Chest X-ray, AP view. Patient: 22 years old, sex M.
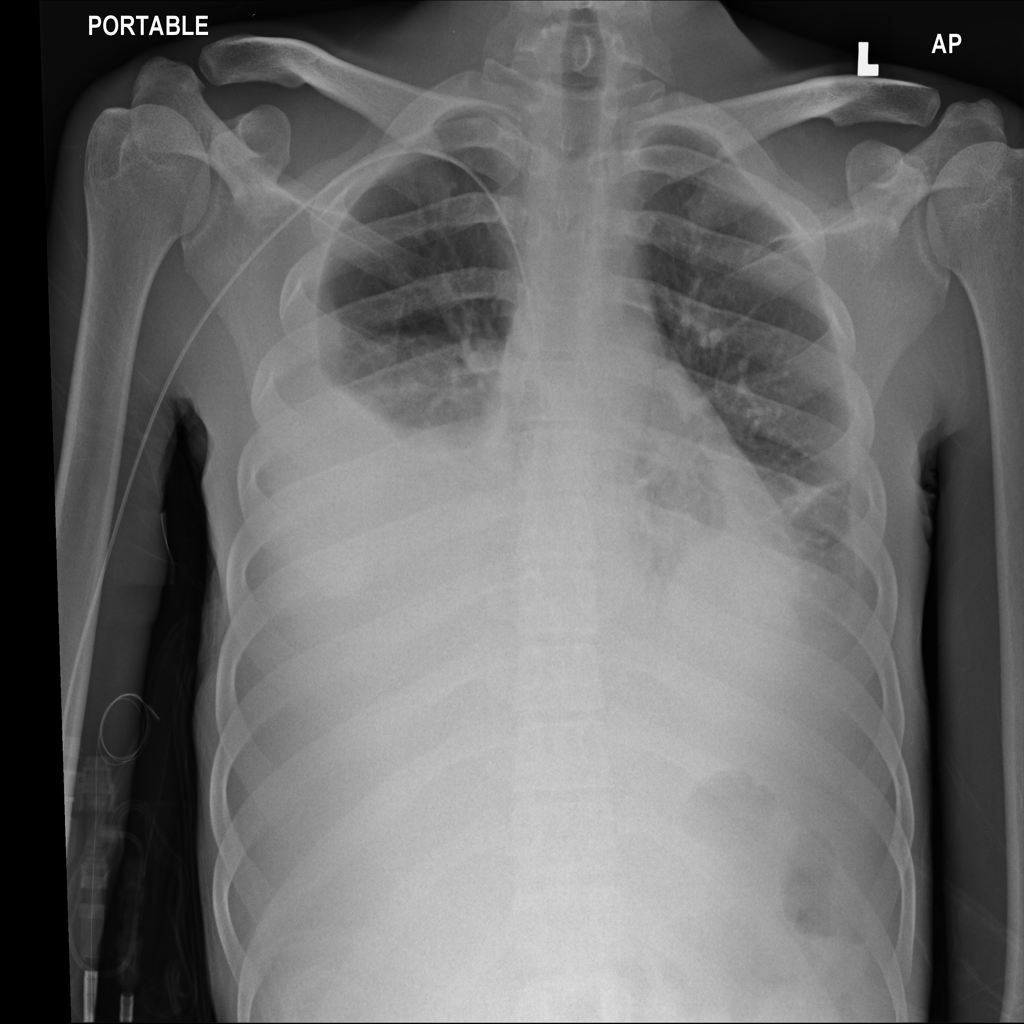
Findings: Effusion